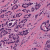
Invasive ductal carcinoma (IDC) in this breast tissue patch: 1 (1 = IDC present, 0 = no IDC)